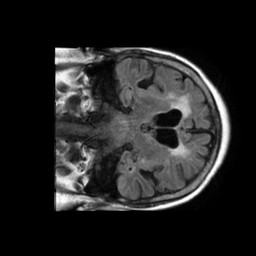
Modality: FLAIR
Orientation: coronal
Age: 84
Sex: female
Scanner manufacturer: philips
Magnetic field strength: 1.5 T
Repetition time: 11 s
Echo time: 0.14 s